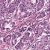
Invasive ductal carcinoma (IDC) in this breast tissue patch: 1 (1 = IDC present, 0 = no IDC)